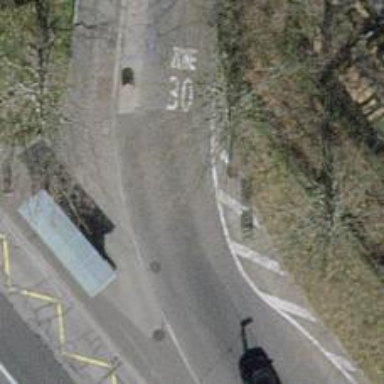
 featuring sidewalk on the left side. The sidewalk also has asphalt surface."